Question: Have a requirement to create a transformation where I have to run a select statement. After selecting the values it should update the status, so it doesn't process the same record again.
Select file_id, location, name, status
from files
OUTPUT:
1, c/user/, abc, PROCESS
Updated output should be:
1, c/user/, abc, INPROCESS
Is it possible for me to do a database select and cache the records so it doesn't reprocess the same record again in a single transformation in PDI? So I don't need to update the status in the database. Something similar to dynamic lookup in Informatica. If not what's the best possible way to update the database after doing the select.

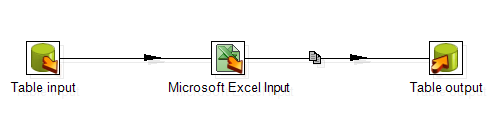
Answer: Thanks, that helps. You wouldn't do this in a single transformation, because of the multi-threaded execution model of PDI transformations; you can't count on a variable being set until the transform ends.
The way to do it is to put two transformations in a Job, and create a variable in the job. The first transform runs your select and flows the result into a 'Set Variables' step. Configure it to set the variable you created in your Job. Next you run the second transform which contains your 'Excel Input' step. Specify your Job level variable as the file name.
If the select gives more than one result, you can store the file names in the Jobs file results area. You do this with an 'Set files in result' step. Then you can configure the job to run the second transform once for each result file.